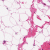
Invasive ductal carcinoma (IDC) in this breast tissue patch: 0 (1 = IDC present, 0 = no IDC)